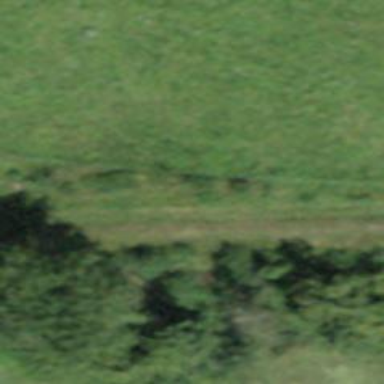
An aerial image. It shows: Track with grade 5 tracktype.